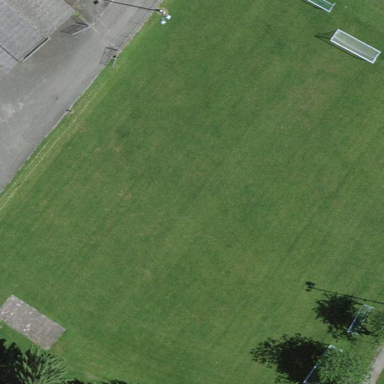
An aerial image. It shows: Soccer pitch for outdoor sports and leisure activities.